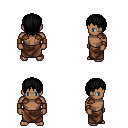
a pixel art fantasy rpg character, male body template, human, dark skin, leather shoulder armor, robe skirt, black plain hairstyle, leather bracers, four views (front, back, left, right), 2x2 character sprite sheet, small pixel art, hard edges, no anti-aliasing